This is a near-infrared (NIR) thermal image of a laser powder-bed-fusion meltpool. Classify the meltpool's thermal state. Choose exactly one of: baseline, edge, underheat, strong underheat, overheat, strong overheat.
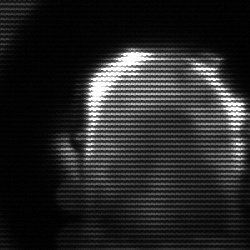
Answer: baseline